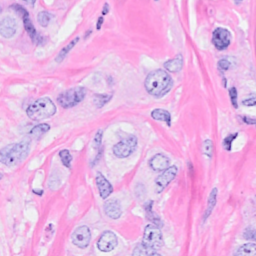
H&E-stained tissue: Breast